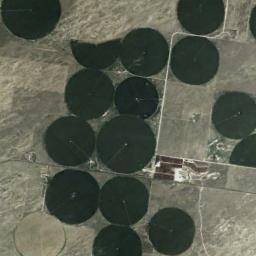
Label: circular_farmland